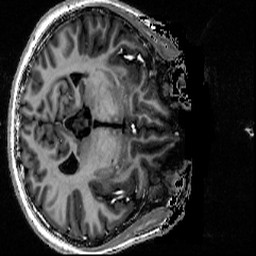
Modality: T1w
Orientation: axial
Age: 22
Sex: female